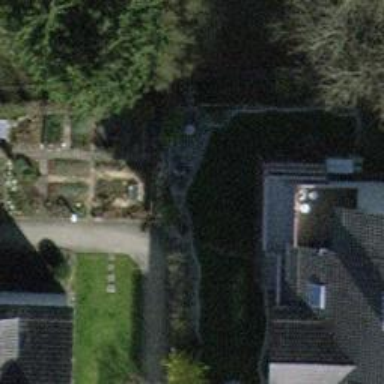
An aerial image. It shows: Paved footway.